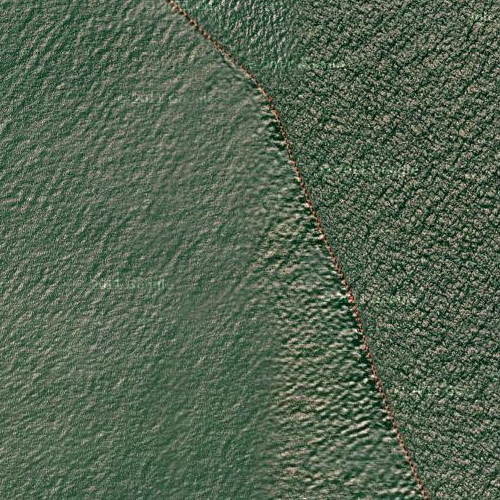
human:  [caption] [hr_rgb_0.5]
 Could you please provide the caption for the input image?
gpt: A part of ocean with deep green waters .

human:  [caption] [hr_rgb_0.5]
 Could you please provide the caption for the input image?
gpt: This is a part of deep green sparkling sea .

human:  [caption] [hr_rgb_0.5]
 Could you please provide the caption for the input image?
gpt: This is a part of ocean with deep green water .

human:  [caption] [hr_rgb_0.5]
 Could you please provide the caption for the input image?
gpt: This is a part of deep green sparkling sea .

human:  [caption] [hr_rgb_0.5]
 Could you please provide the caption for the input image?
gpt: This is a part of ocean with deep green water shining .